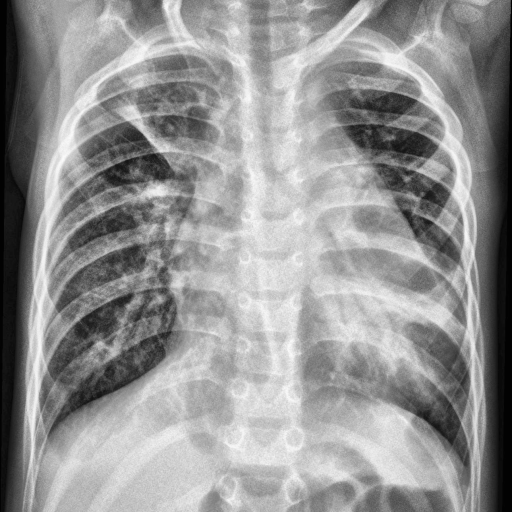
Finding: PNEUMONIA